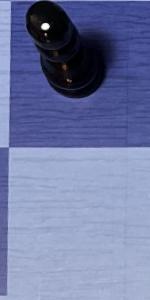
Label: Empty